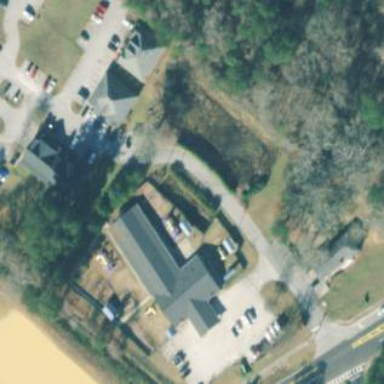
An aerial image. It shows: Kindergarten building.